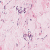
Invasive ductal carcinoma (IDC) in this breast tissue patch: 0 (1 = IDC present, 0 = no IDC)